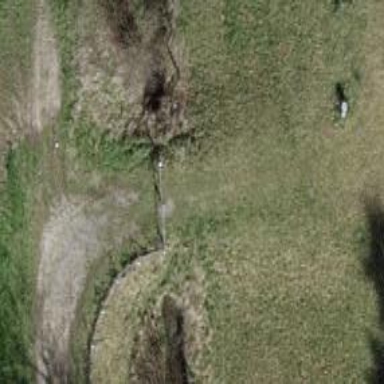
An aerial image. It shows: Gate.